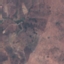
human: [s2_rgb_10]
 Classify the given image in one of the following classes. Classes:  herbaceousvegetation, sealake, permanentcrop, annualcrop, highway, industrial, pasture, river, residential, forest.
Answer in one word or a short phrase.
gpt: HerbaceousVegetation